Question: As far my knowledge we can't change the UI of file popup box(window which we open to choose file from computer).
'''
<form>
<input type="file" name="pic">
</form>
'''
I know we can't do that however, is there any way we can change look and feel of that popup box(window).
For better standing I have attached the image of window of the file upload pop box.

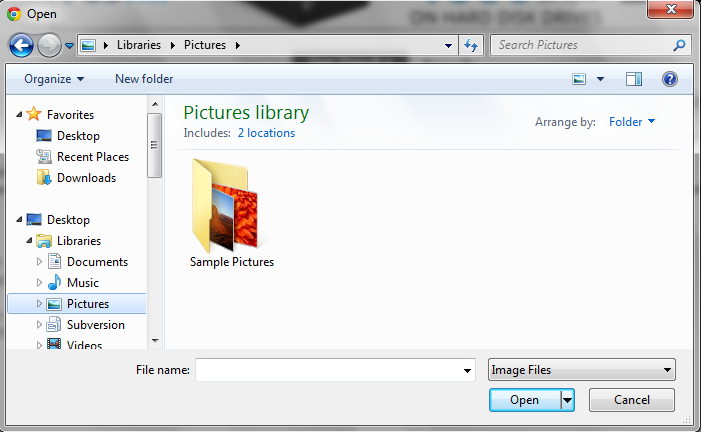
Answer: , and we can control only browser(if browser allow this by JavaScript APIs/HTML/CSS).
---
There is only one tricky way, to design our own file-browsing by JavaScript, but that can raise security problems and all browser set it disabled by default.
On such type of JavaScript browser ask from user to allow access to local file system each time(per browsing session).
One more thing that will also not work on all devices/OSs/Browsers. (Once I have accessed local drive by JavaScript ON internet explorer and windows 7 OS, I am not sure about others.)